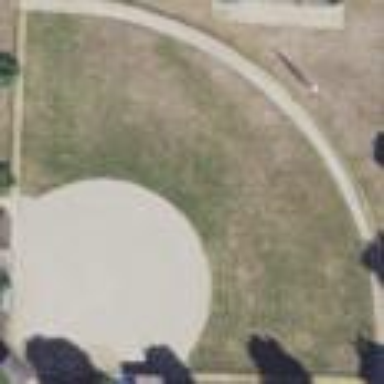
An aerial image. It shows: Baseball pitch for leisure land activities.